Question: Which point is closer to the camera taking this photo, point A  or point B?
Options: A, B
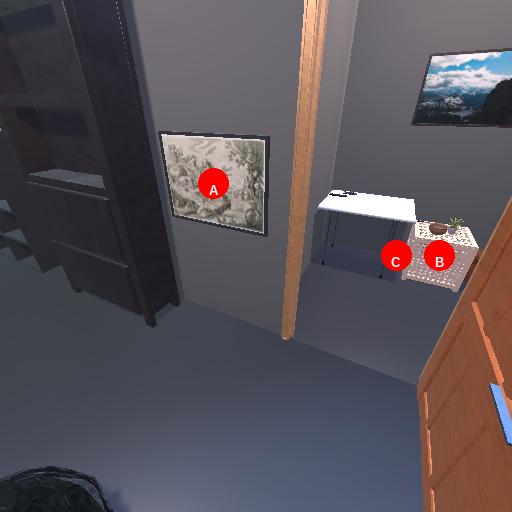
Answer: A